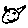
Label: cat